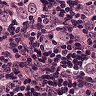
Metastatic tissue present: yes